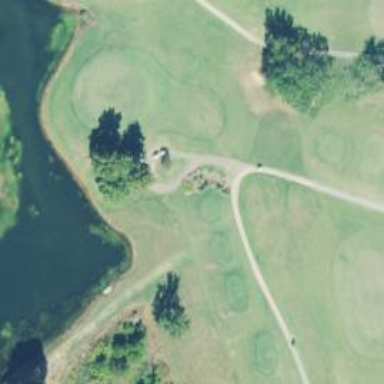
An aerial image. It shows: Pathway for golfing.